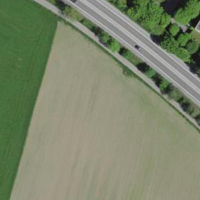
EUNIS habitat code: 52
Species observed at this site:
Dactylis glomerata